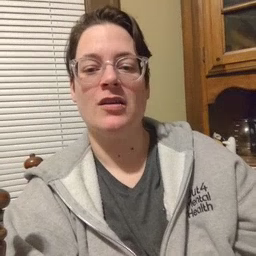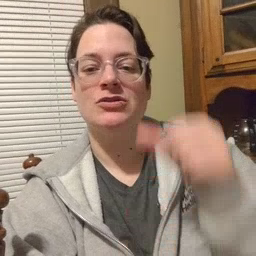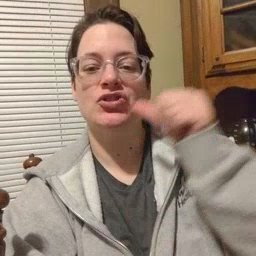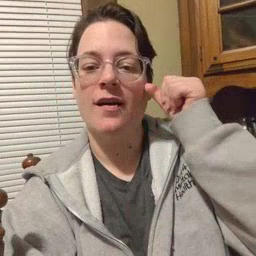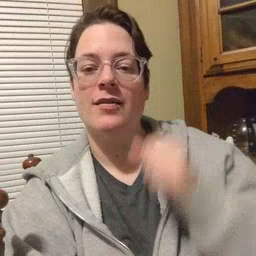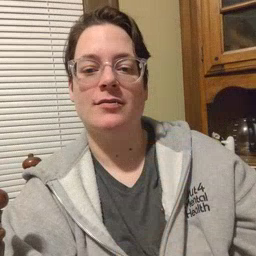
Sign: yesterday